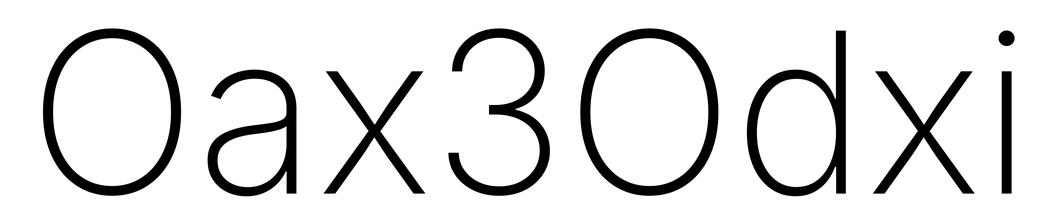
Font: Inter_ExtraLight